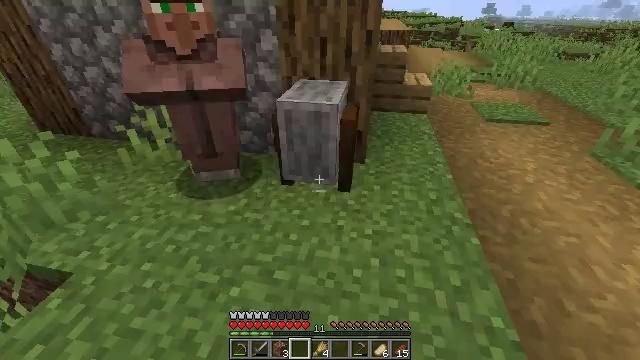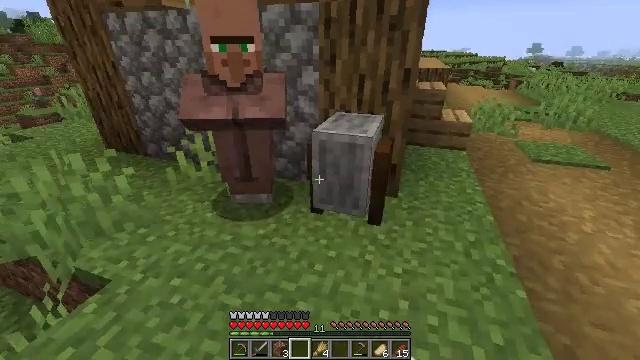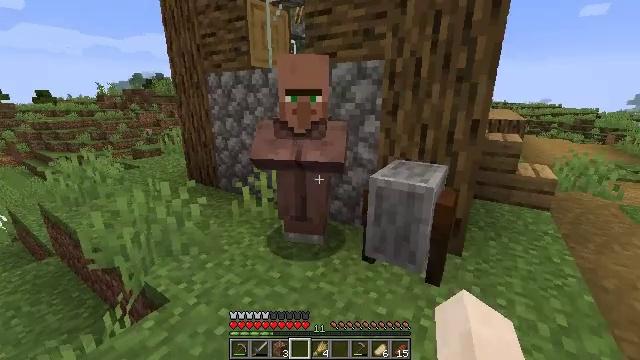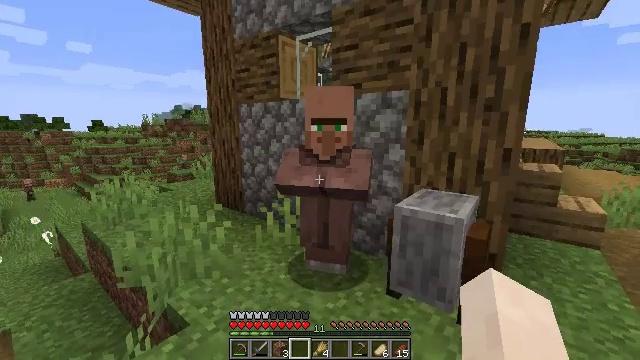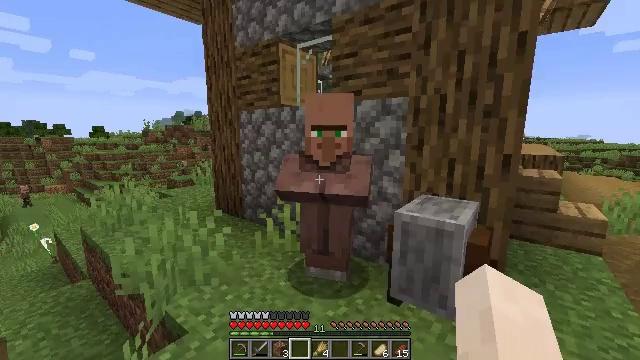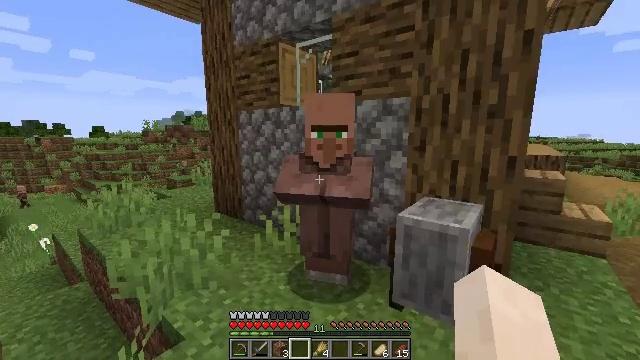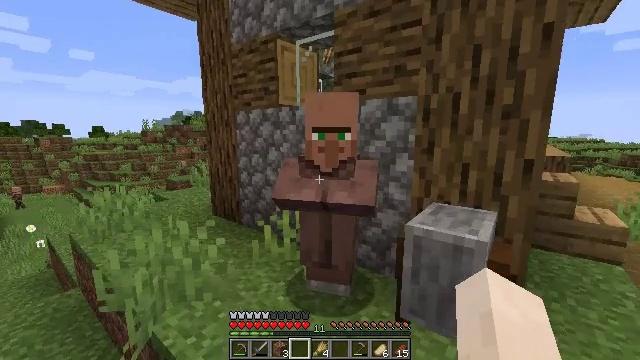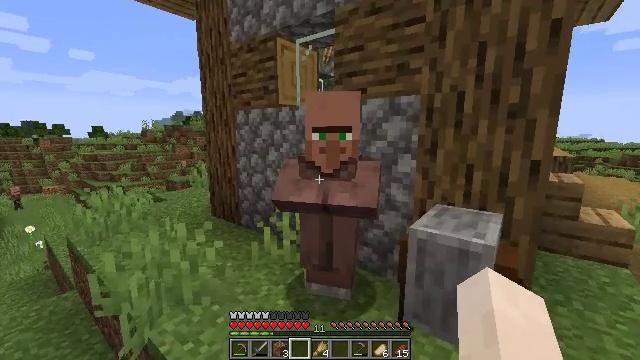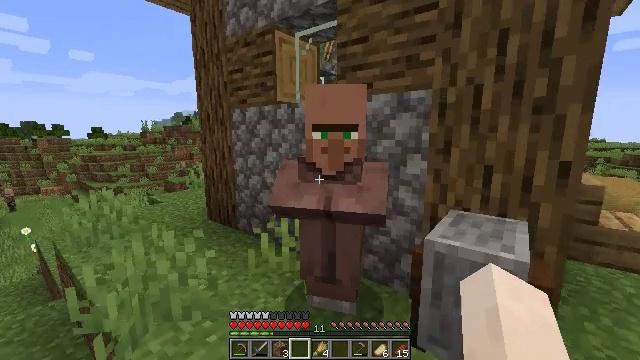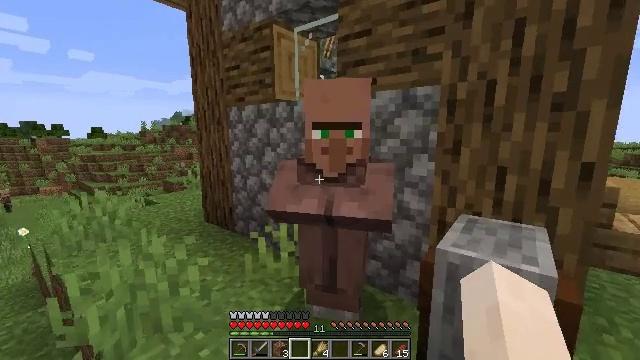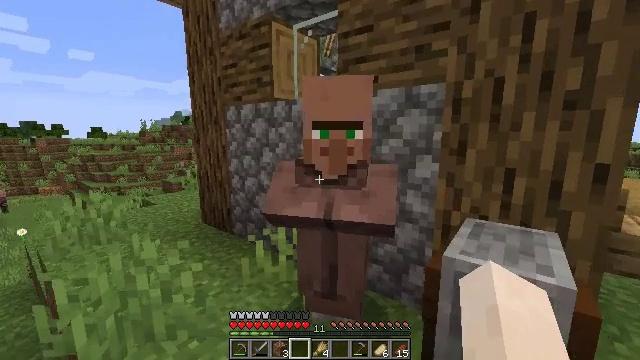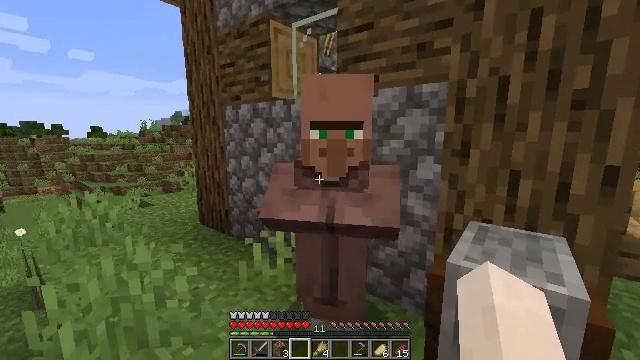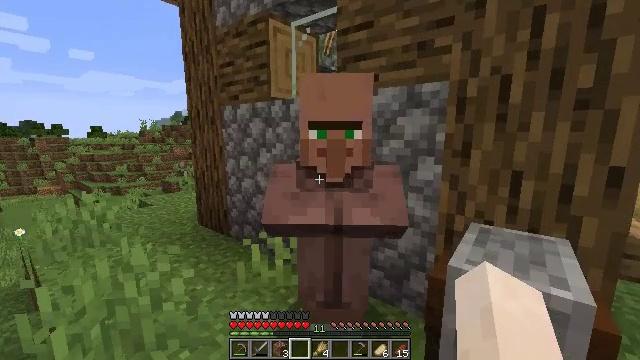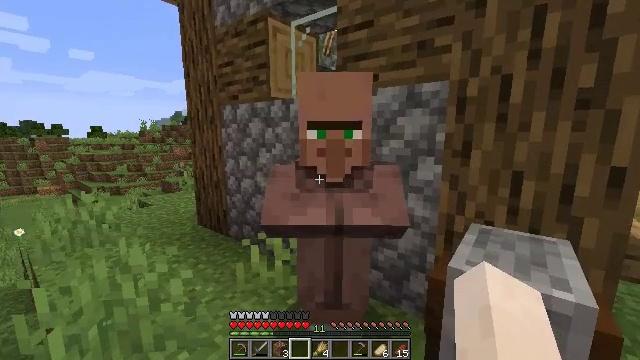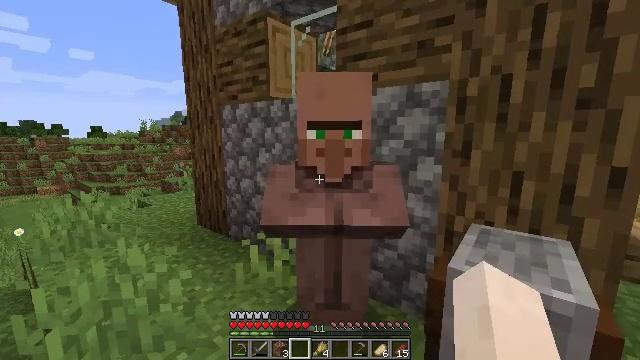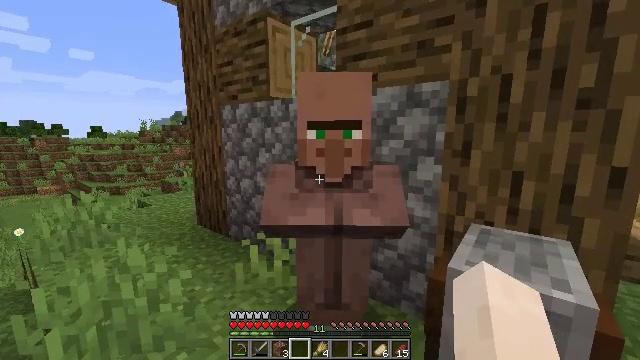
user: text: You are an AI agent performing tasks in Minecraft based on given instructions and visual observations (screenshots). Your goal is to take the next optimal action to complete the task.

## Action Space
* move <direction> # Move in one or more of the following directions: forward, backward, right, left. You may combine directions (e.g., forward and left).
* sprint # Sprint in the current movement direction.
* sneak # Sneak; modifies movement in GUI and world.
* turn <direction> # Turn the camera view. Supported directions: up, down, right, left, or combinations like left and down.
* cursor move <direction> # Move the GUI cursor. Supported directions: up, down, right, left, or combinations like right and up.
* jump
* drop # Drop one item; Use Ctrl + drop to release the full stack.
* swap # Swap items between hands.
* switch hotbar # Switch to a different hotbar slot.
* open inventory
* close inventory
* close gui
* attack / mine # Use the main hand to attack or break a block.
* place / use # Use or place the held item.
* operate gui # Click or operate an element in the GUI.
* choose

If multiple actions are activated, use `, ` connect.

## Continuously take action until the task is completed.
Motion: motion action
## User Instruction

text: Attack the grindstone to break it.
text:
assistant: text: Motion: turn left and up
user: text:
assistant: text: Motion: turn left and up
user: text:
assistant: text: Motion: turn left and up
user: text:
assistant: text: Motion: turn up
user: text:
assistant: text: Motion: move forward
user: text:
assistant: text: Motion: move forward
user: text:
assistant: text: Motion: move forward
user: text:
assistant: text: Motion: move forward
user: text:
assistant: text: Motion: no_op
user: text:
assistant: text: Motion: no_op
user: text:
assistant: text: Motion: no_op
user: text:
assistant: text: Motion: no_op
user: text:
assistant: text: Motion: no_op
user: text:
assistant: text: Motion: no_op
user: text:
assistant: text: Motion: no_op
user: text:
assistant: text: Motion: no_op
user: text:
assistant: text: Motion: no_op
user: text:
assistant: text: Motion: use / place
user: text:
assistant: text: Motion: use / place
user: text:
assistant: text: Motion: no_op
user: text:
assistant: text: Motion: no_op
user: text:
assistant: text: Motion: no_op
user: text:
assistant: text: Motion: open gui
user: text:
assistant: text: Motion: no_op
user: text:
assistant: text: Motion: no_op
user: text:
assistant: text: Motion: no_op
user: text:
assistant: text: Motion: no_op
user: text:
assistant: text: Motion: no_op
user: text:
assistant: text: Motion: no_op
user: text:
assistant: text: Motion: cursor move left and up